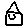
Label: house